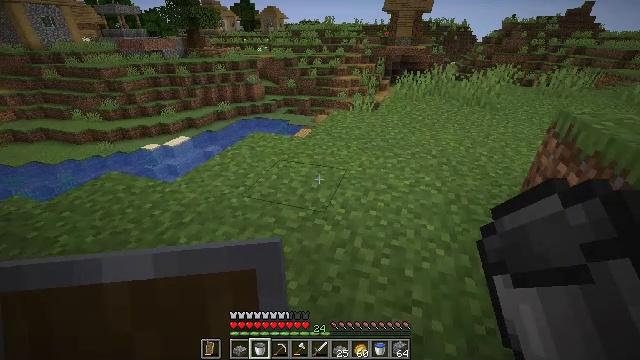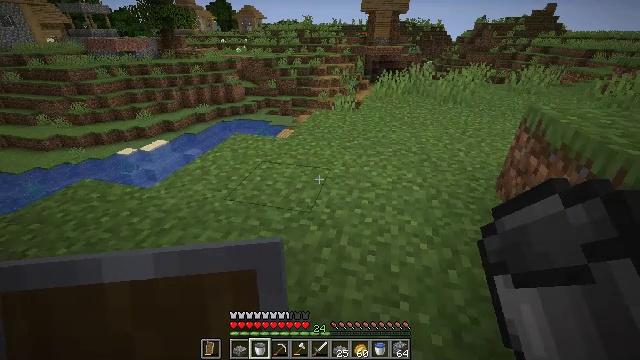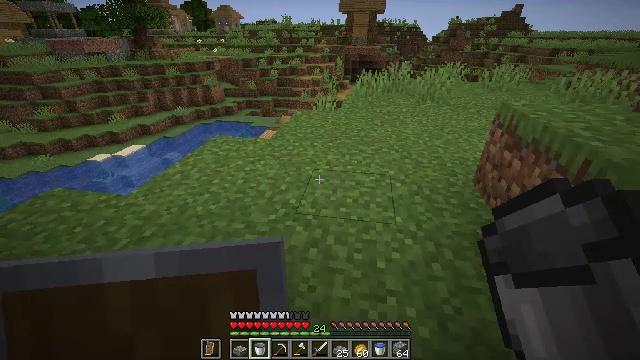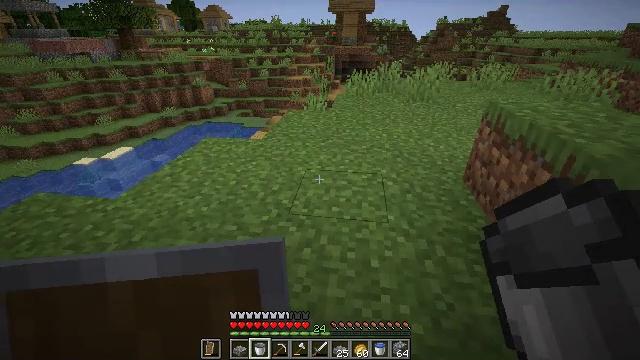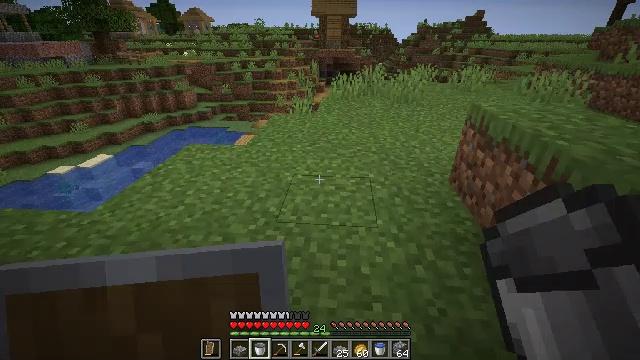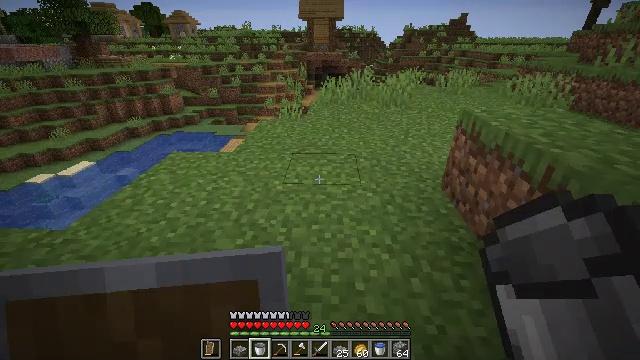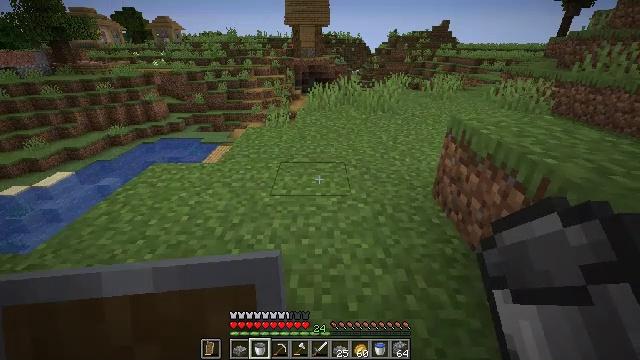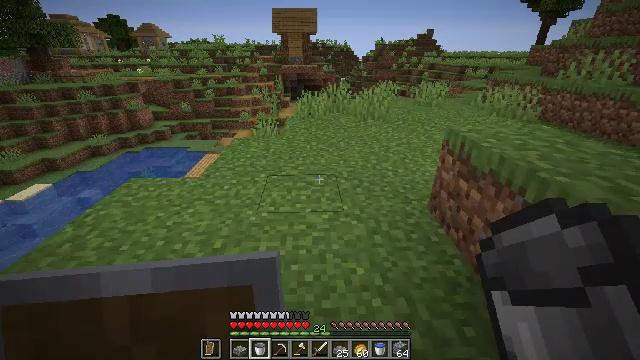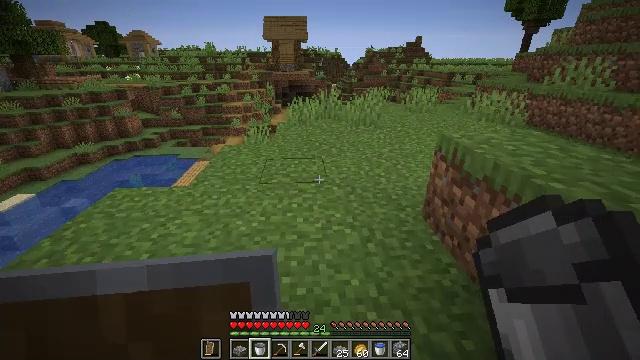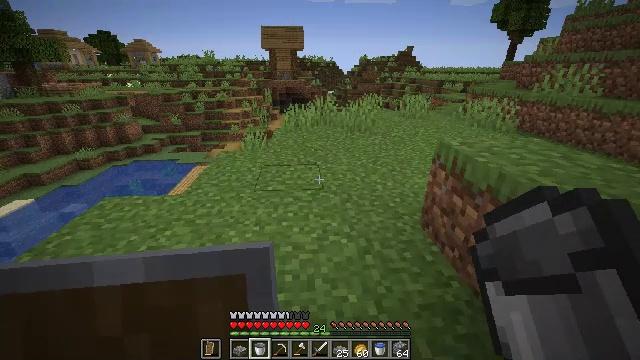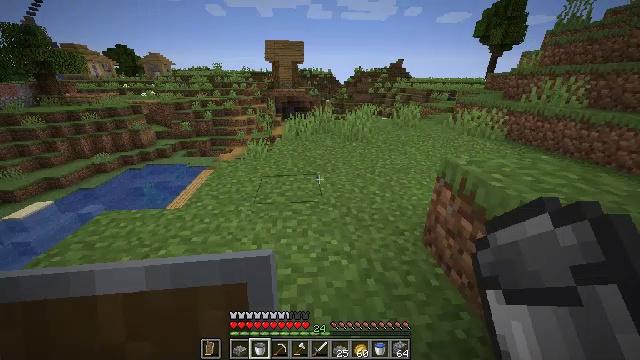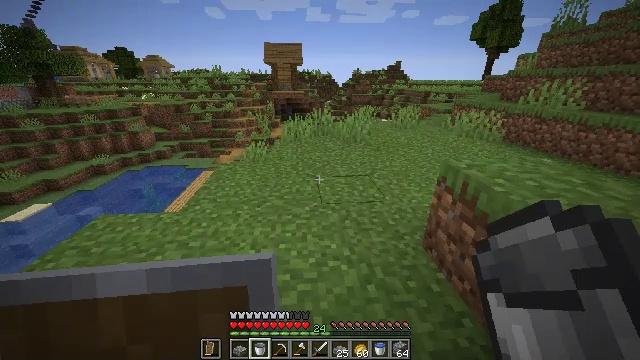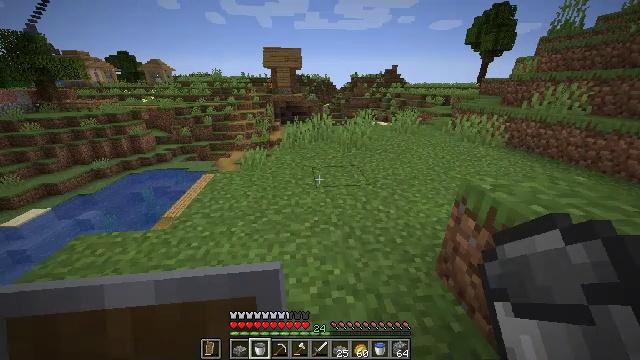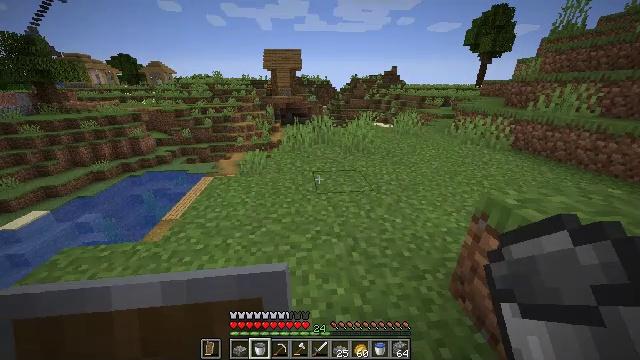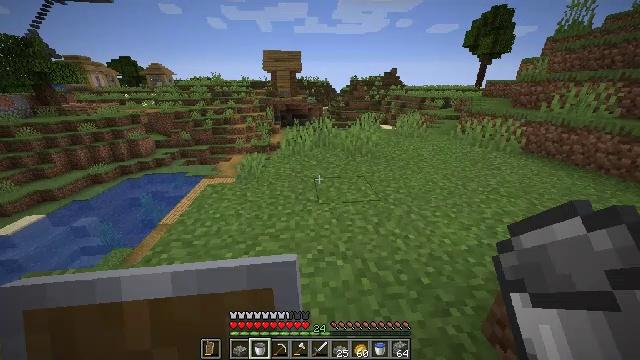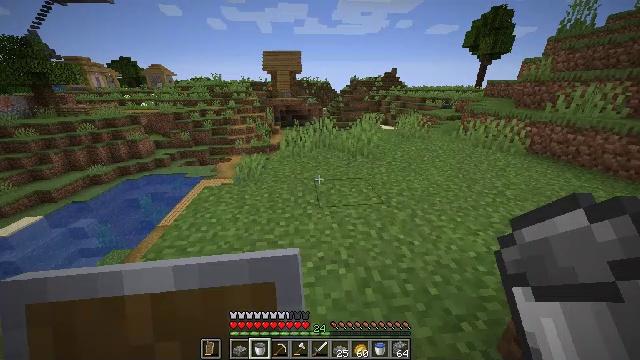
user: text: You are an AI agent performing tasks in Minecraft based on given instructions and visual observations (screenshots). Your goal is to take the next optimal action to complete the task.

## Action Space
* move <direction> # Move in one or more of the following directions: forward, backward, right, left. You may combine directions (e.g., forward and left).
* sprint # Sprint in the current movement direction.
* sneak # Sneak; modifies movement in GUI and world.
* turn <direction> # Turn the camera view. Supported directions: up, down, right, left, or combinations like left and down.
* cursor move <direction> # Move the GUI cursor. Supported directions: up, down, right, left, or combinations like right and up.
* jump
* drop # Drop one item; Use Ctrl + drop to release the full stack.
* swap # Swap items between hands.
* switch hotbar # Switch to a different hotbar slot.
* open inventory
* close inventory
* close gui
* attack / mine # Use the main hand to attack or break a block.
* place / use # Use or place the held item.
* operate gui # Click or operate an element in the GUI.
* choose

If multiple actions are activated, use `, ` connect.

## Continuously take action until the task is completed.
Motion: motion action
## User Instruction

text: Craft an oak sign.
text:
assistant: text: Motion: turn right
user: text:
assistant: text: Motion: turn right
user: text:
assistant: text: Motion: turn right
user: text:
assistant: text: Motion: move forward, turn right
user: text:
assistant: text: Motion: move forward, turn right
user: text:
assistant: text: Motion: move forward, turn right and up
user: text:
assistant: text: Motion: turn right and up
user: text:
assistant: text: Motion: move forward, turn right and up
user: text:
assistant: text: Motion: move forward
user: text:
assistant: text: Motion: move forward
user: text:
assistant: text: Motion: move forward
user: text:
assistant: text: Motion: move forward
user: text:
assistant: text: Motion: move forward
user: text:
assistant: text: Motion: move forward
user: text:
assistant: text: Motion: move forward
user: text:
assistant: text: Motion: move forward
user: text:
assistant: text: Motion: move forward
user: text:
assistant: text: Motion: move forward
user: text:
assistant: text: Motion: move forward
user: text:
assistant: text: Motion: move forward
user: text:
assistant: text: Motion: move forward, turn left
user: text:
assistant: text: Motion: move forward, turn left
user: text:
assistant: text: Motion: move forward, turn left and down
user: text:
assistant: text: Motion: move forward, turn left
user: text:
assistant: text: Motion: move forward, turn left
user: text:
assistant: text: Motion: move forward, turn left and down
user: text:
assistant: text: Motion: move forward, turn left and down
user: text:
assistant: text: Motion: move forward, turn left and down
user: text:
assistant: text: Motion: move forward, turn left and down
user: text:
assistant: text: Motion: move forward, turn left and down